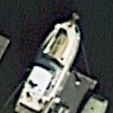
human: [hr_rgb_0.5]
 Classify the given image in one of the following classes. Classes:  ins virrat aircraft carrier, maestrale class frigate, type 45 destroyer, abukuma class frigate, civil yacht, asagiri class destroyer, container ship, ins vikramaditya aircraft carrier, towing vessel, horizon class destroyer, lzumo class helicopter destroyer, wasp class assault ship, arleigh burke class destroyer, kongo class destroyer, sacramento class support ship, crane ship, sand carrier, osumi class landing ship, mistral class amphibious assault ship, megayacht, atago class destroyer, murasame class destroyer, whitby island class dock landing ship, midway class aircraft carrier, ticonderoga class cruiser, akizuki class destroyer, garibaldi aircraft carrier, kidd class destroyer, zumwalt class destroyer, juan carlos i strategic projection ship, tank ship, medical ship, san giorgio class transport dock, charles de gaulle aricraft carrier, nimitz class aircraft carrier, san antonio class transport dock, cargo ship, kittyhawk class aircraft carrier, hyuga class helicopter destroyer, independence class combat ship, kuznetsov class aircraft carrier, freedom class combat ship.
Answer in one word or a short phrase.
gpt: Civil yacht